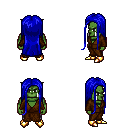
a pixel art fantasy rpg character, male body template, orc, green skin, brown robe, metal pants, blue extra-long hairstyle, gold boots, four views (front, back, left, right), 2x2 character sprite sheet, small pixel art, hard edges, no anti-aliasing